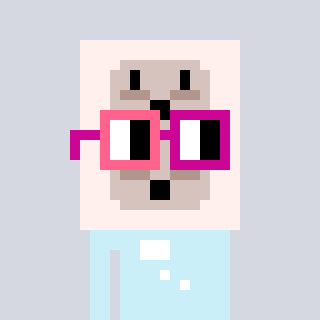
a pixel art character with square pink and red glasses, a outlet-shaped head and a cold-colored body on a cool background